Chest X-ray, PA view. Patient: 51 years old, sex M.
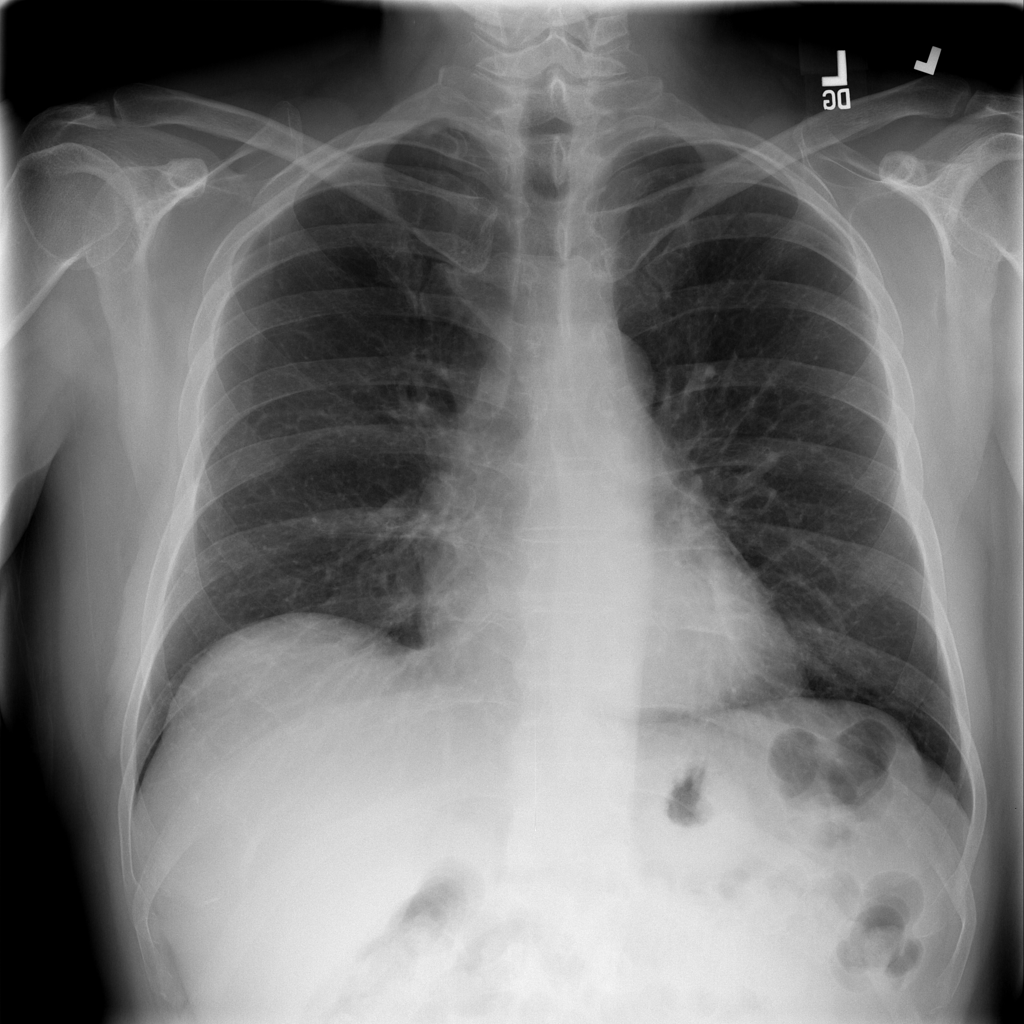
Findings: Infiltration